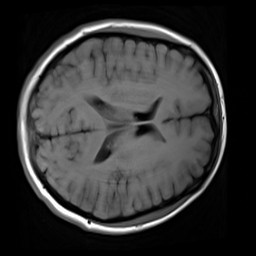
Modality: T1w
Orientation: axial
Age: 26
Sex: female
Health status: healthy
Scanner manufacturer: siemens
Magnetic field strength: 3 T
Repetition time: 4.1 s
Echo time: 0.0085 s